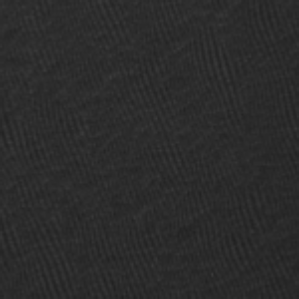
Label: frost